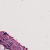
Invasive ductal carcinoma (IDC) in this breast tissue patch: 1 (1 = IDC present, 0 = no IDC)